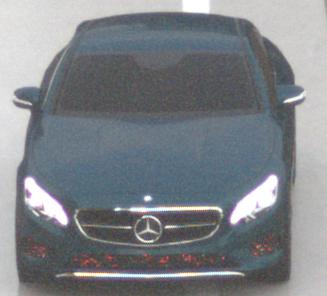
Make: Mercedes-Benz
Model: S 400 Coupé
Detailed model: S-Class (217) Coupé
Model produced from: 2015/10
Model produced until: 2017/09
Doors: 2
Color: blue
Road condition: wet road
Daytime: morning or afternoon
Contrast: low contrast